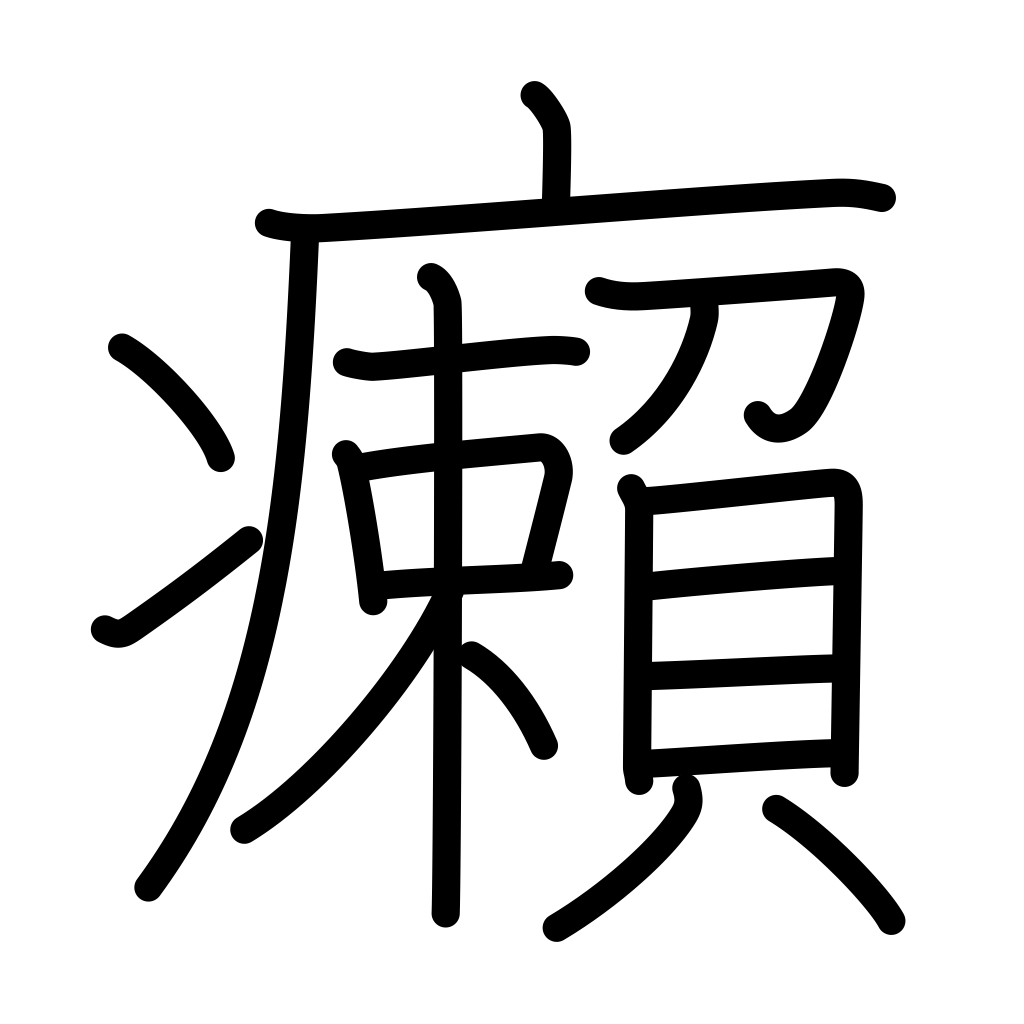
Meaning: leprosy